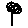
Label: flower